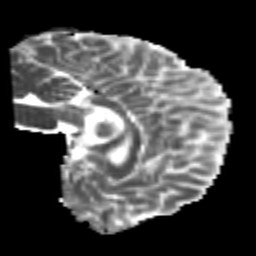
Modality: MD
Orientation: sagittal
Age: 24
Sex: male
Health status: healthy
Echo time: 0.074 s